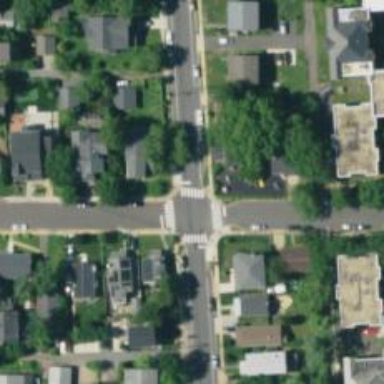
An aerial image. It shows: Pedestrian crossing with zebra markings on the footway.